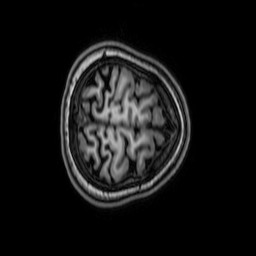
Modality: T1w
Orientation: axial
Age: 21
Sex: female